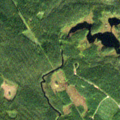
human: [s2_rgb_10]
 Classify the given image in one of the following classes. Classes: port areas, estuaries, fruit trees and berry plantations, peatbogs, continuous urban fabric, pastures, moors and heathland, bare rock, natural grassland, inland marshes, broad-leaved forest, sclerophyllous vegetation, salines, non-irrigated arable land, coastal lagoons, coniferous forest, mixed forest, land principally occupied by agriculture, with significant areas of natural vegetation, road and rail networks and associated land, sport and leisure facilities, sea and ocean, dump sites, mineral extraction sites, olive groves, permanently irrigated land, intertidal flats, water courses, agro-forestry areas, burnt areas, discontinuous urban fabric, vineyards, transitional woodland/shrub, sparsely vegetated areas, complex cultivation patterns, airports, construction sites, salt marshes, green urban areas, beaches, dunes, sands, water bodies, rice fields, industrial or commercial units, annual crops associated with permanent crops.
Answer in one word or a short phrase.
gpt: coniferous forest